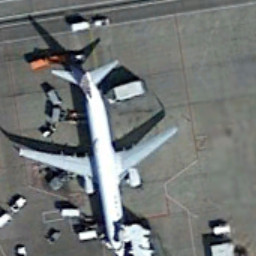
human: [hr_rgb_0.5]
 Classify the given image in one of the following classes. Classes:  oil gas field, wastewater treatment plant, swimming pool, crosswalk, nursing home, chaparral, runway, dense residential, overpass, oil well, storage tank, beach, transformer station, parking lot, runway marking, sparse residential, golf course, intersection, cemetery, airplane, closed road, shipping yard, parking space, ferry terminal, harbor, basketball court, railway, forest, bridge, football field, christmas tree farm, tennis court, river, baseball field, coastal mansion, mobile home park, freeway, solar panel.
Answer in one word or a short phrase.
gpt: airplane